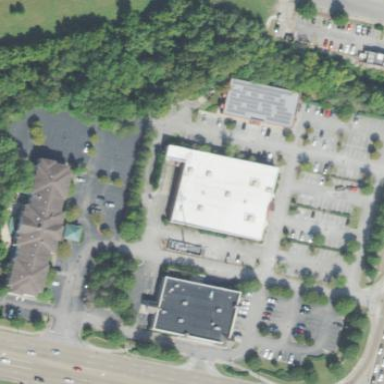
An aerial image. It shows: Commercial building.